Interaction volume radius: 5 \u00c5
Interaction volume height: 10 \u00c5
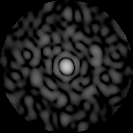
Disorder parameter: 0.8206